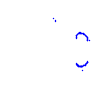
Particle: proton